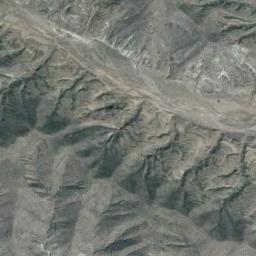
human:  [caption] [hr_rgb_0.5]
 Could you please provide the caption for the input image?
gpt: The folded mountain consists of some ridges and valleys .

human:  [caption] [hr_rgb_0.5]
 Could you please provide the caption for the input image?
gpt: The mountain is full of black soil .

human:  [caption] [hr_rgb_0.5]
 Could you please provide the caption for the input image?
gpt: There is not the even mountain .

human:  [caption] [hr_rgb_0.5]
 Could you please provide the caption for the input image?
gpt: This mountain is completely covered by vegetation and there is a winding path in it .

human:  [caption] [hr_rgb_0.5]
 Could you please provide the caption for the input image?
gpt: There are some cracks on the brown mountain .